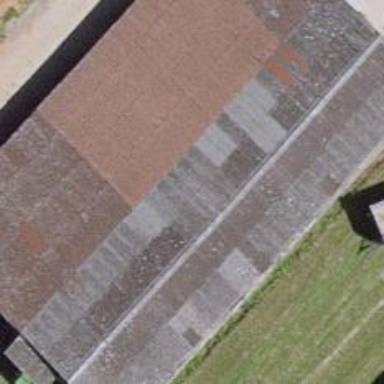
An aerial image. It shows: Garage building.